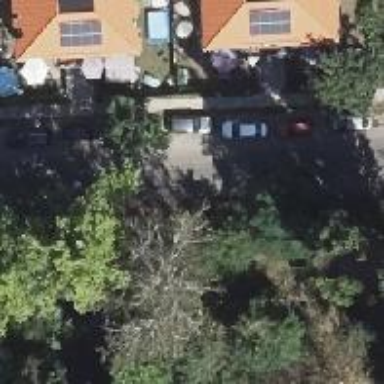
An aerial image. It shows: Broadleaved deciduous tree with parking obstacle nearby.